Question: I have created a 'content type' which incorporates a 'content part', which allows the user to upload an image.
Iv then created a 'form' which uses this image loader 'content type' to display on screen, from the front end menu.
However when the user tries to upload an image from the front end a text box displaying owner appears at the bottom. I want to set this to invisible. does anyone know how to do this?
thanks

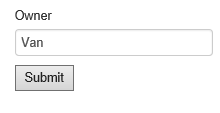
Answer: Go to 'ContentTypes' from dashboard,select your 'ContentType' - click edit and then expand 'CommonPart' - uncheck the 'Show editor for owner' check box as shown in the picture :